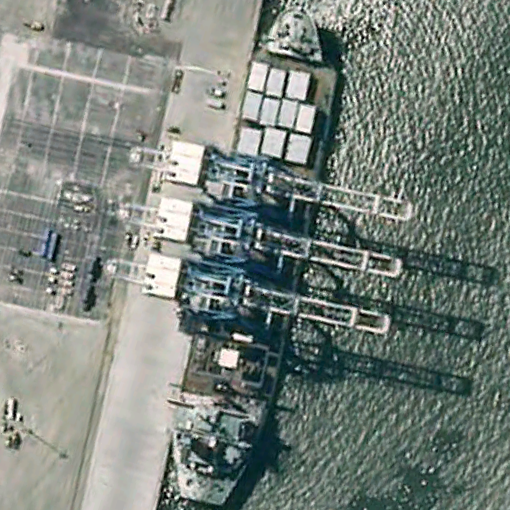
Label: civil